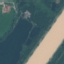
Label: River